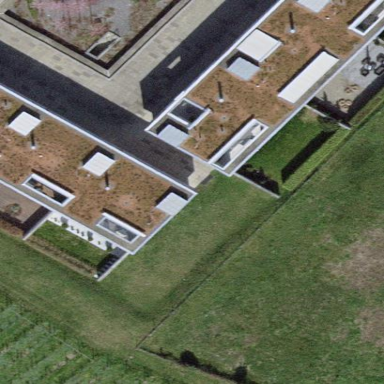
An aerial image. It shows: House with flat red roof.